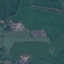
Land use / land cover: Pasture